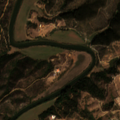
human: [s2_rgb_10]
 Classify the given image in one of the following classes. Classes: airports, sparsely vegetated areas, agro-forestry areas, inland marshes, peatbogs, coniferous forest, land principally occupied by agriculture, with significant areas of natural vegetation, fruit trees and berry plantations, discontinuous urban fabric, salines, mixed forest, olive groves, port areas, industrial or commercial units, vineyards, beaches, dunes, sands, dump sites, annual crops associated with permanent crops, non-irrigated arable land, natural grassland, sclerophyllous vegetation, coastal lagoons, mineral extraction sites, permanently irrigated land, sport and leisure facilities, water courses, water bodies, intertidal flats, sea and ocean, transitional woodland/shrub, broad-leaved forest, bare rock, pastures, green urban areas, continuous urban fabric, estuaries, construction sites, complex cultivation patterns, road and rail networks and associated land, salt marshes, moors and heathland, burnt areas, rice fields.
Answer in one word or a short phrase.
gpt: discontinuous urban fabric, permanently irrigated land, land principally occupied by agriculture, with significant areas of natural vegetation, broad-leaved forest